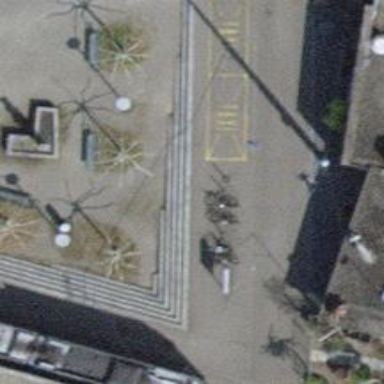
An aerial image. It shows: Bicycle parking area with bollards.